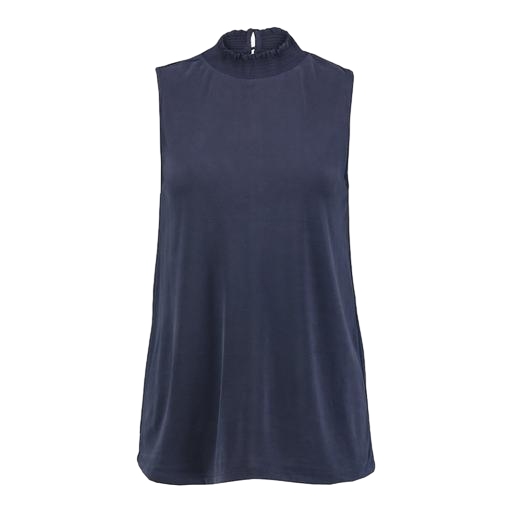
high-neck top, sleeveless high neck top, blue high-neck top, white background